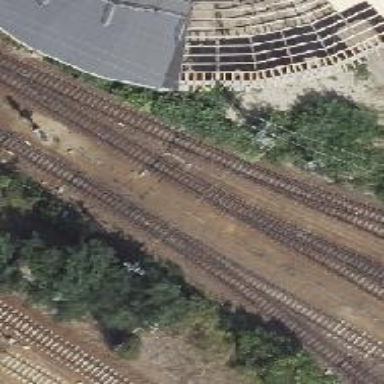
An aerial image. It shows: Railway switch.